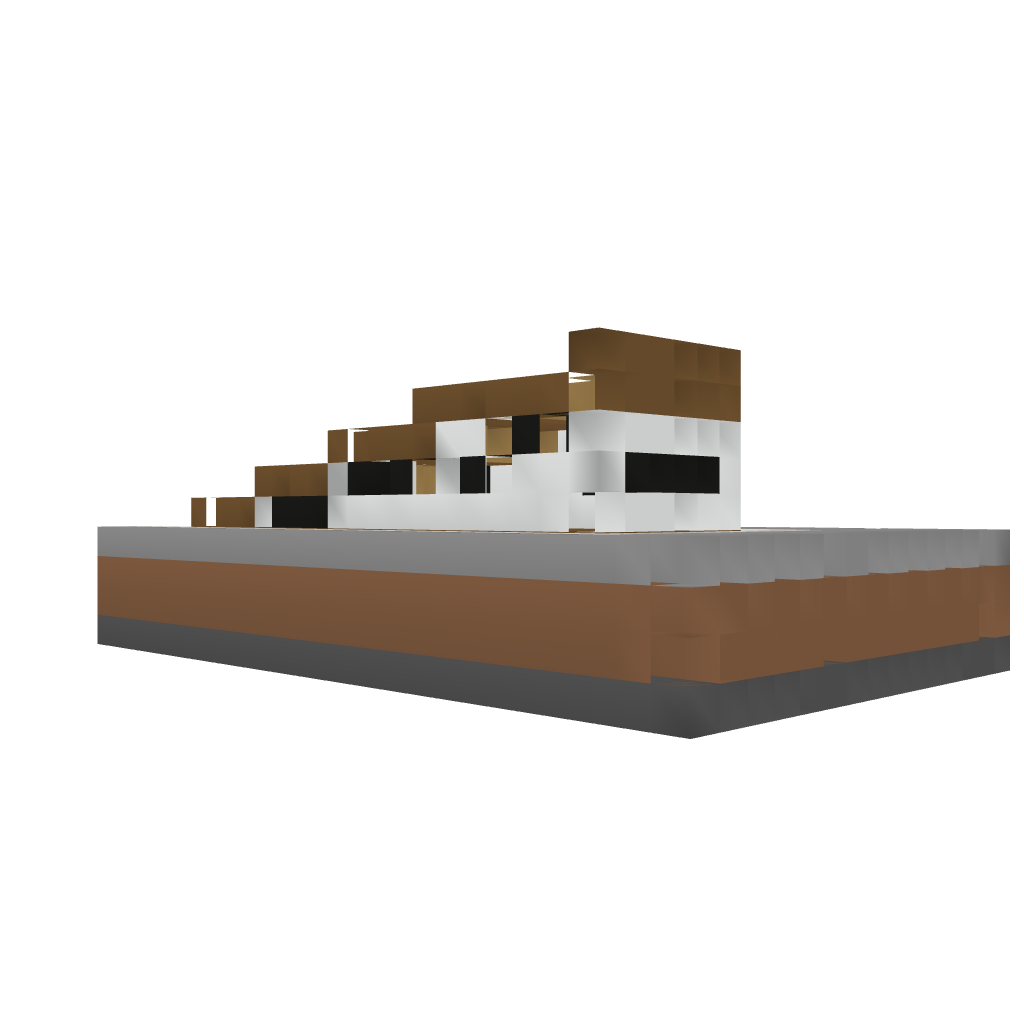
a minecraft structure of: Different Modern House